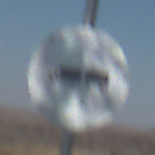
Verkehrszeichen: VerbotLastkraftwagenMitAnhaenger
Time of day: Midday
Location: Outdoor (Nature)
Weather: Clear
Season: NotSpecified
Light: Natural